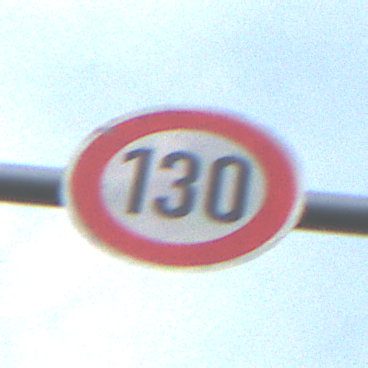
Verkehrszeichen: Geschwindigkeit130
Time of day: SunriseSunset
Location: Outdoor (Nature)
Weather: PartlyCloudy
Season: NotSpecified
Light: Natural